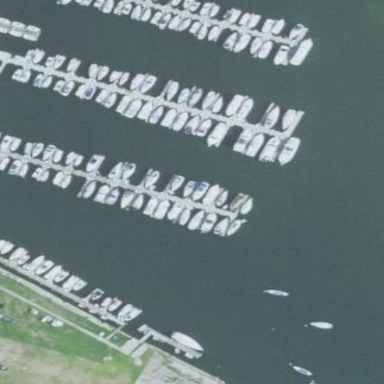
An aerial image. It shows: Marina on leisure land.